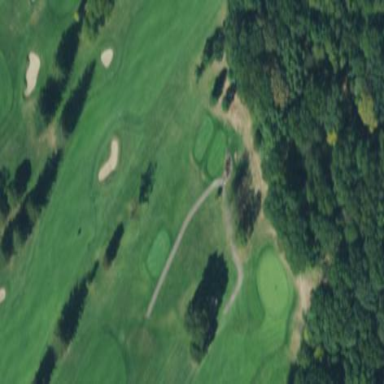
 with lush green grass covering the ground."